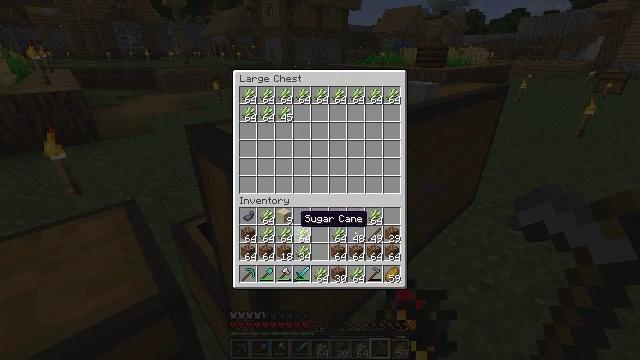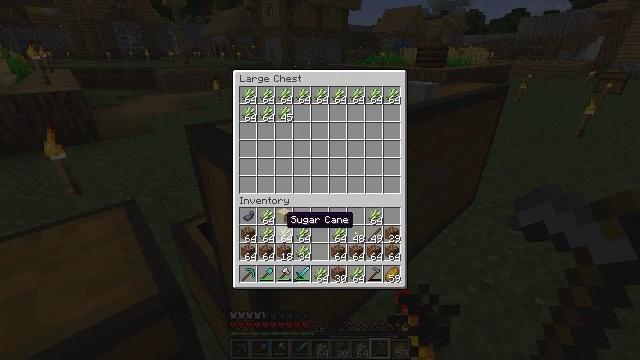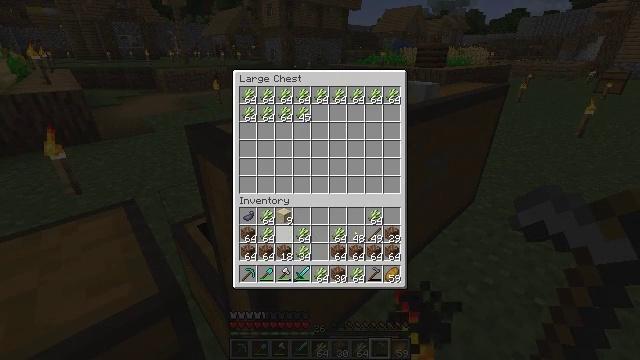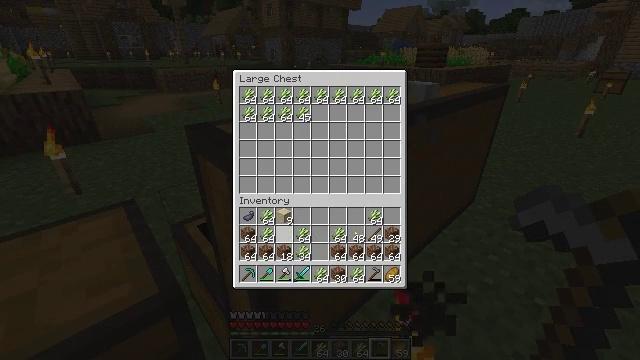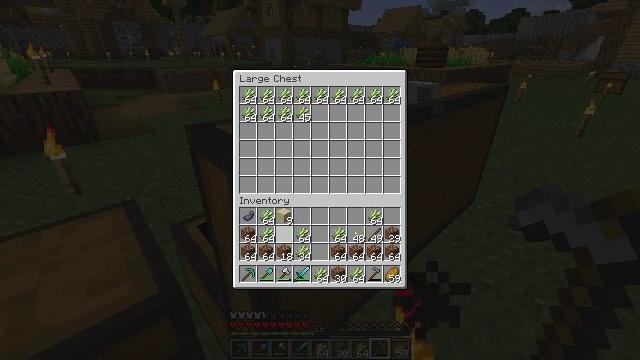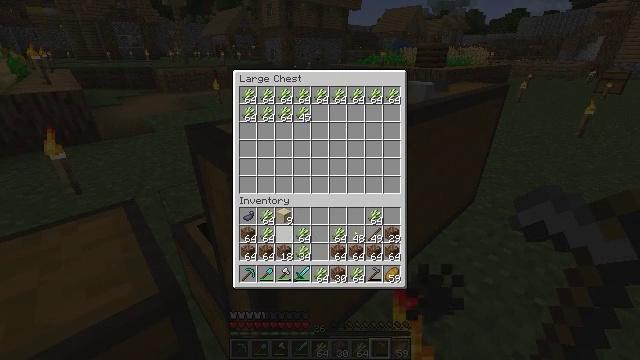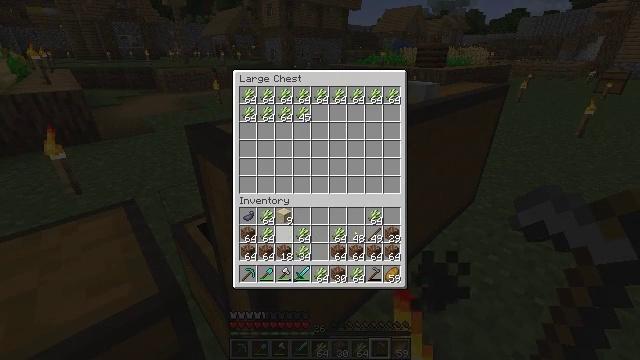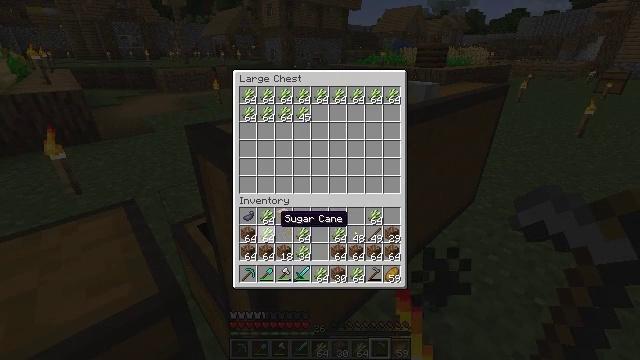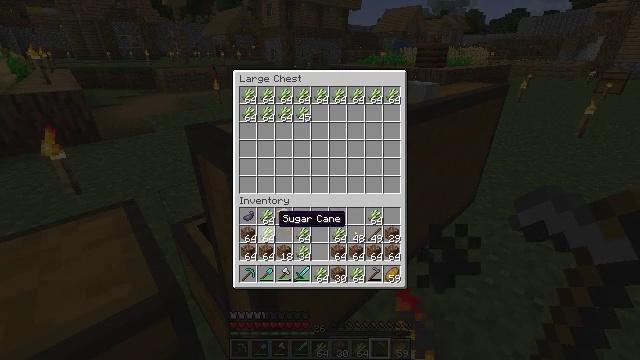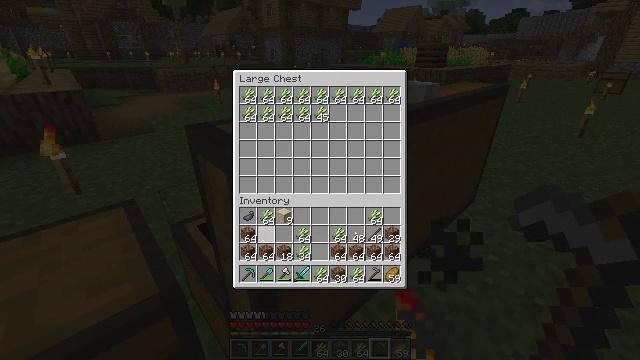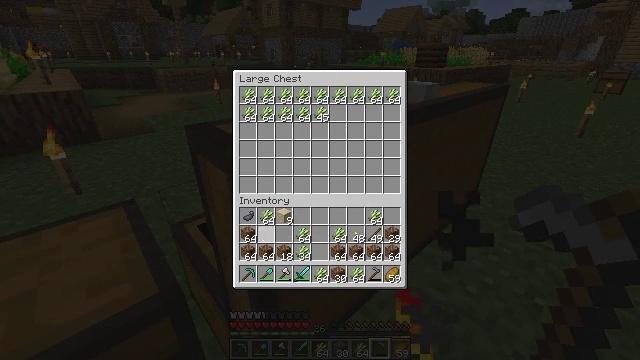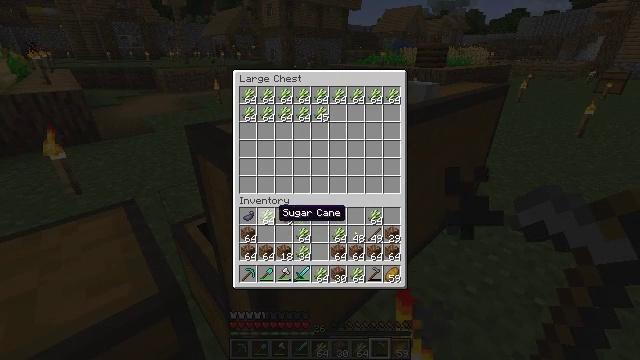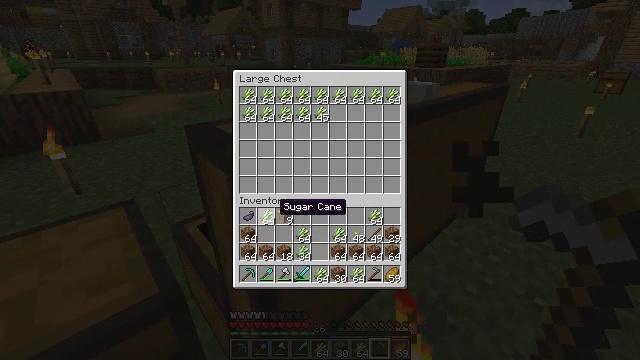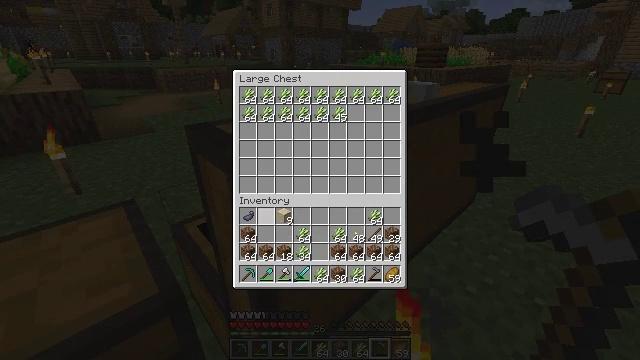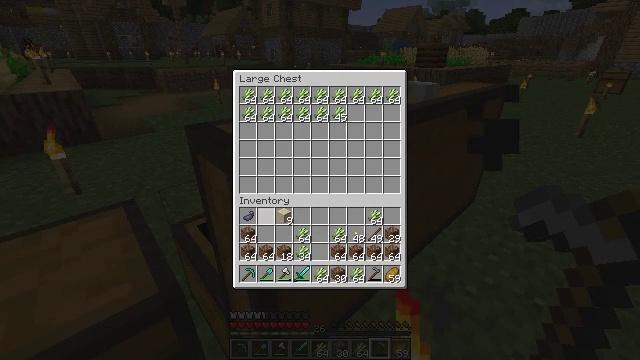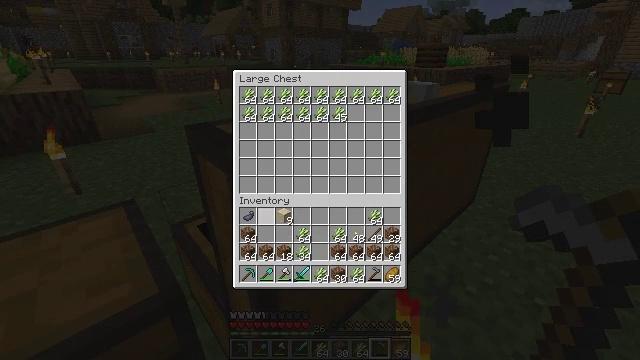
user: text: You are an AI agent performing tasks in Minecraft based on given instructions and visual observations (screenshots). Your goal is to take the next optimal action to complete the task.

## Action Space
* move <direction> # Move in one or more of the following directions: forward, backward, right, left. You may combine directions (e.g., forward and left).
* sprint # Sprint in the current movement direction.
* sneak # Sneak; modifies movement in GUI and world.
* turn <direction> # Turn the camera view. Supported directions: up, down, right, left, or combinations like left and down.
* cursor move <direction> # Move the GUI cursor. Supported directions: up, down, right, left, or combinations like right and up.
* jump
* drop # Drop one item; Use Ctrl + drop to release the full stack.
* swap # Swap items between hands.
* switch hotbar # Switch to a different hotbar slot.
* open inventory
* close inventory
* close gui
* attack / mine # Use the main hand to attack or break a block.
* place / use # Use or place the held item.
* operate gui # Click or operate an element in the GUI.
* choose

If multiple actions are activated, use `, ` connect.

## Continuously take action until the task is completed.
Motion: motion action
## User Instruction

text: Gather sugar cane for crafting.
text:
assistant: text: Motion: sneak, cursor move left
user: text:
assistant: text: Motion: sneak, choose
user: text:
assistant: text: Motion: sneak, choose
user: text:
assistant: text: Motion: sneak, choose
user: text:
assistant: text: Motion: sneak
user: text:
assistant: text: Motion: sneak
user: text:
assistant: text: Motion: sneak
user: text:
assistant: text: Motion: sneak
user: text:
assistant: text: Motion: sneak, choose
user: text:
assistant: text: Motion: sneak, choose
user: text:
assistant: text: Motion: sneak, choose
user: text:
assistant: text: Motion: sneak
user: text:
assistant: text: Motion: sneak, choose
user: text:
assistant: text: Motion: sneak, choose
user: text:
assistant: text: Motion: sneak, choose
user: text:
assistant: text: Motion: sneak, cursor move right
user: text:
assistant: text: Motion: sneak, cursor move right
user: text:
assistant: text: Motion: sneak, cursor move right
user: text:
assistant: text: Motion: sneak
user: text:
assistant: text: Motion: sneak, choose
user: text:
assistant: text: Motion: sneak, choose
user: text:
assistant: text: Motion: sneak, choose
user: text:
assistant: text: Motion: sneak
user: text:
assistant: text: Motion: sneak
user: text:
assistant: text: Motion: sneak, choose
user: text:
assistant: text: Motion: sneak, choose
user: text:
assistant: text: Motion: sneak, cursor move right
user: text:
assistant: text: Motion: sneak, cursor move right and up
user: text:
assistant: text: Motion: sneak
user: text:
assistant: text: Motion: sneak